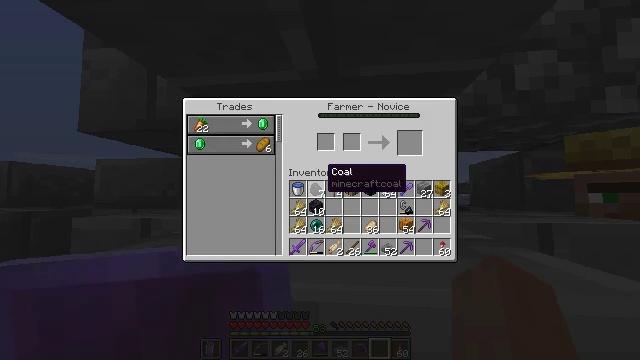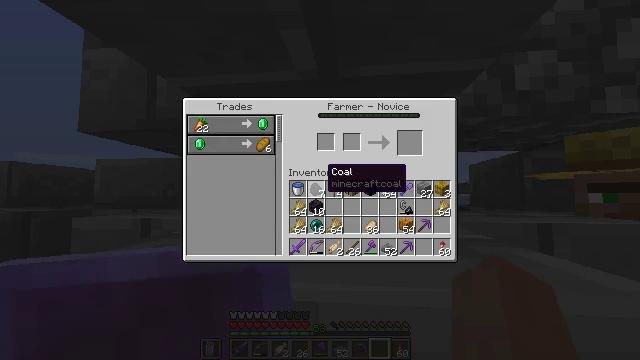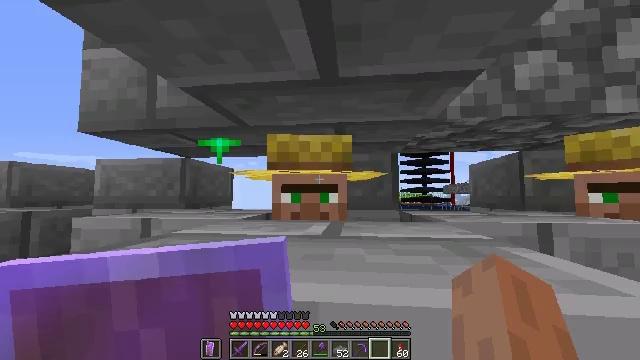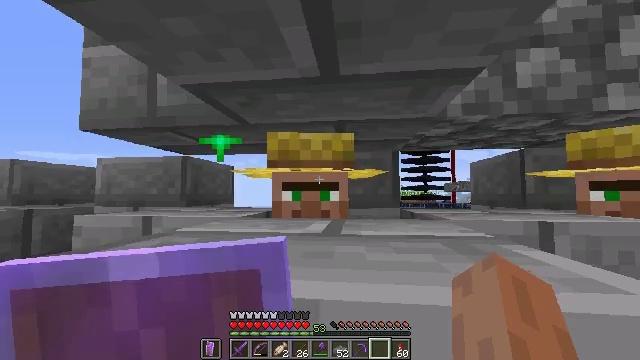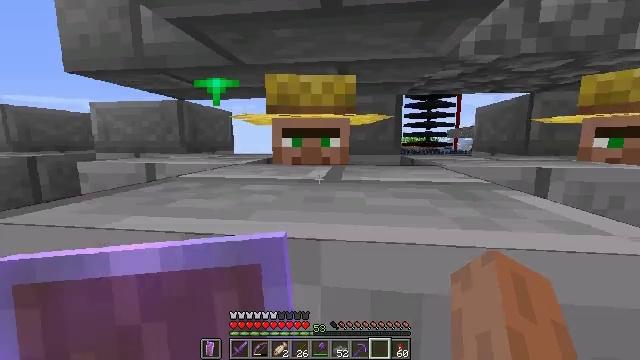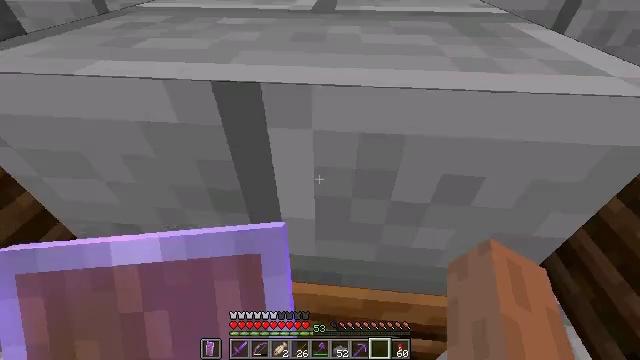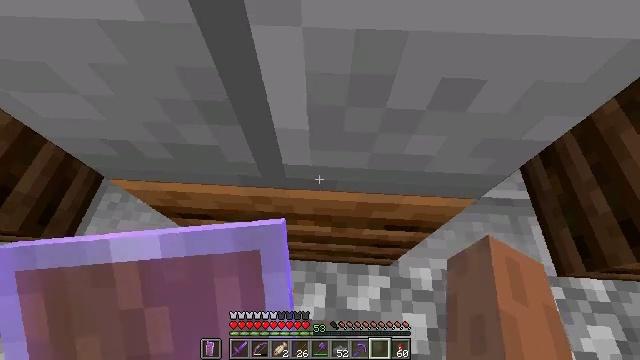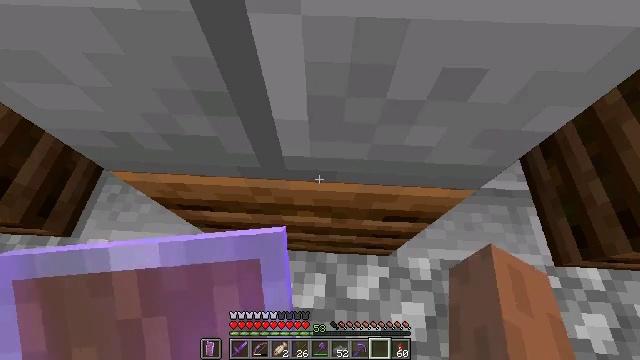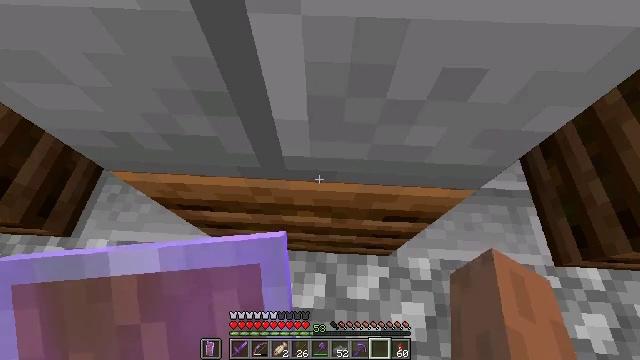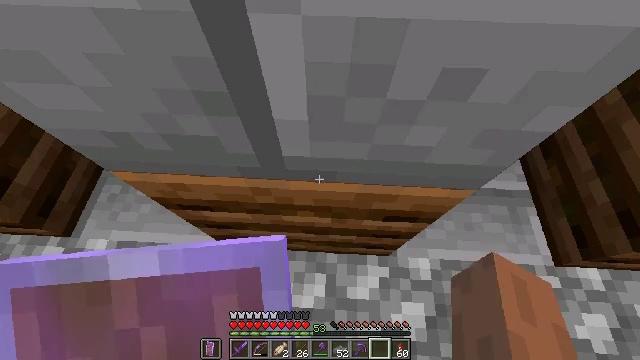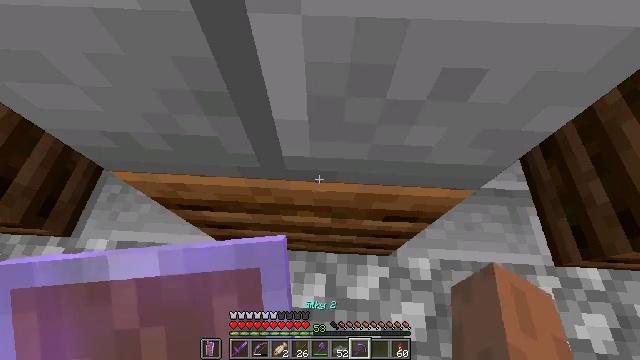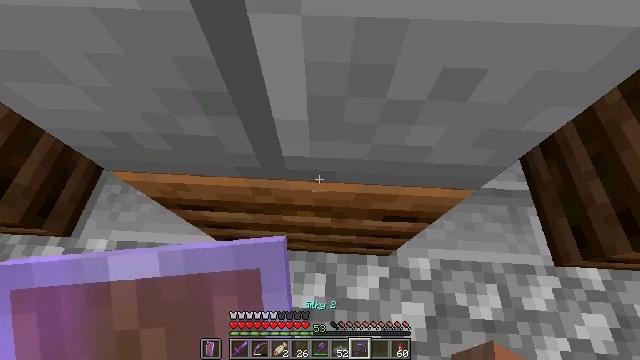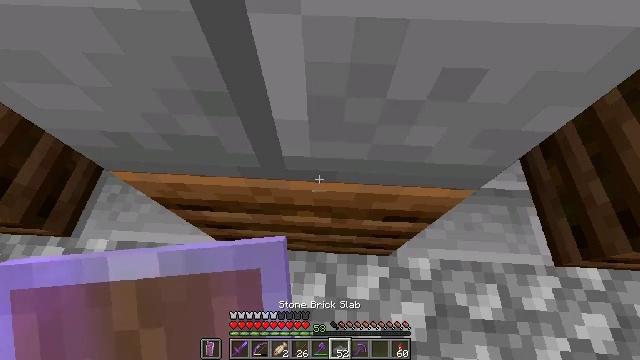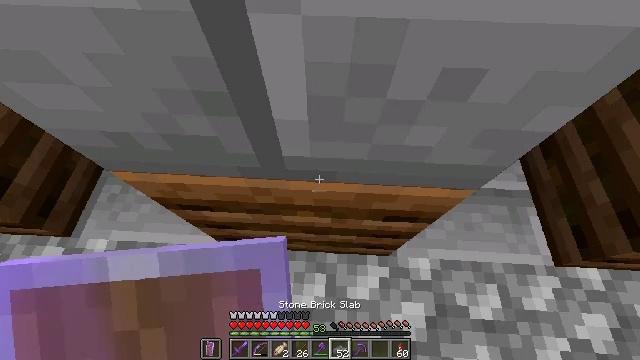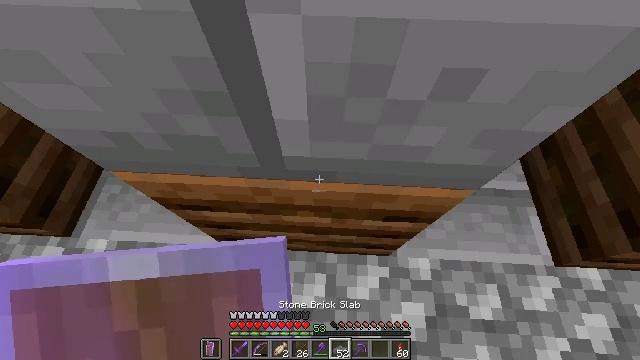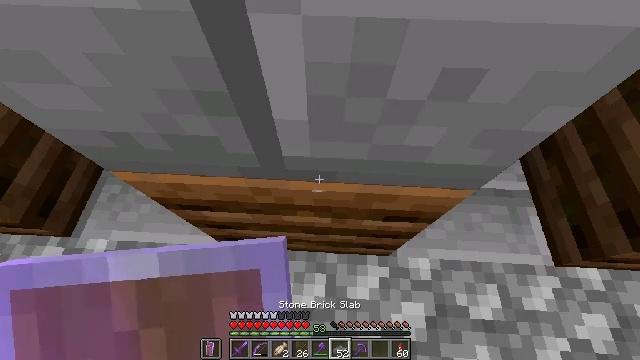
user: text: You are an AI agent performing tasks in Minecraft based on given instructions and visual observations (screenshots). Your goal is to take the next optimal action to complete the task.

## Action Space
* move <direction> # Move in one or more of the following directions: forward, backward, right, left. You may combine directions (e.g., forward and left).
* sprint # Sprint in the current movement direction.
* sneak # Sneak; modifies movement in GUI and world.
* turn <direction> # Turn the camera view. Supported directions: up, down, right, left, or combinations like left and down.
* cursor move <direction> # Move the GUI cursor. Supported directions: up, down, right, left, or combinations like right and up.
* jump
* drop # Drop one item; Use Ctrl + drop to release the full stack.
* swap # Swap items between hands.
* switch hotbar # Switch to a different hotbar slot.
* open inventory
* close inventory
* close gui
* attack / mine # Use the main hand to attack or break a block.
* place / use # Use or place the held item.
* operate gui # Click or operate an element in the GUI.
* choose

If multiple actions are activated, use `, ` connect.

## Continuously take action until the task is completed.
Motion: motion action
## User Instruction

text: Gather the composter from your farm.
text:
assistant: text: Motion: no_op
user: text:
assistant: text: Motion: no_op
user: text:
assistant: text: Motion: no_op
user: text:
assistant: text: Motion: turn down
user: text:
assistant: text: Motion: turn right and down
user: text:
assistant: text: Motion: turn right and down
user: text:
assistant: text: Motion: turn down
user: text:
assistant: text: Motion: no_op
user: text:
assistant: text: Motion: no_op
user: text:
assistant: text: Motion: no_op
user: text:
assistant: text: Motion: no_op
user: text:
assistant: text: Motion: no_op
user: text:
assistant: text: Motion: no_op
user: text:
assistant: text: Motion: no_op
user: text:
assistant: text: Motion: no_op
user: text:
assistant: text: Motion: no_op
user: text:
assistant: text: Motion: no_op
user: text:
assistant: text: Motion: no_op
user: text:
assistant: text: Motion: no_op
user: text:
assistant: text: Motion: no_op
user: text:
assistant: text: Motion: no_op
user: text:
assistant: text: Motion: no_op
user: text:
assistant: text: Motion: no_op
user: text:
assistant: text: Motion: no_op
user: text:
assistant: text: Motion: no_op
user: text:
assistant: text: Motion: no_op
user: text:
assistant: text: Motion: no_op
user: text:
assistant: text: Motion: no_op
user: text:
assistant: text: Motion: turn left and down
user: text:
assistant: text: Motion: no_op